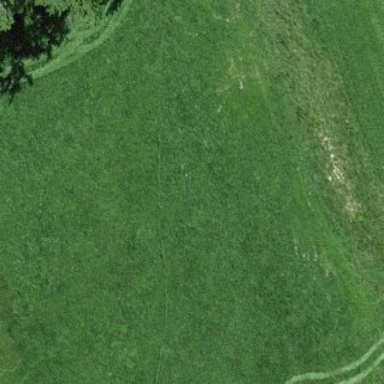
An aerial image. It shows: Open area covered with grass.